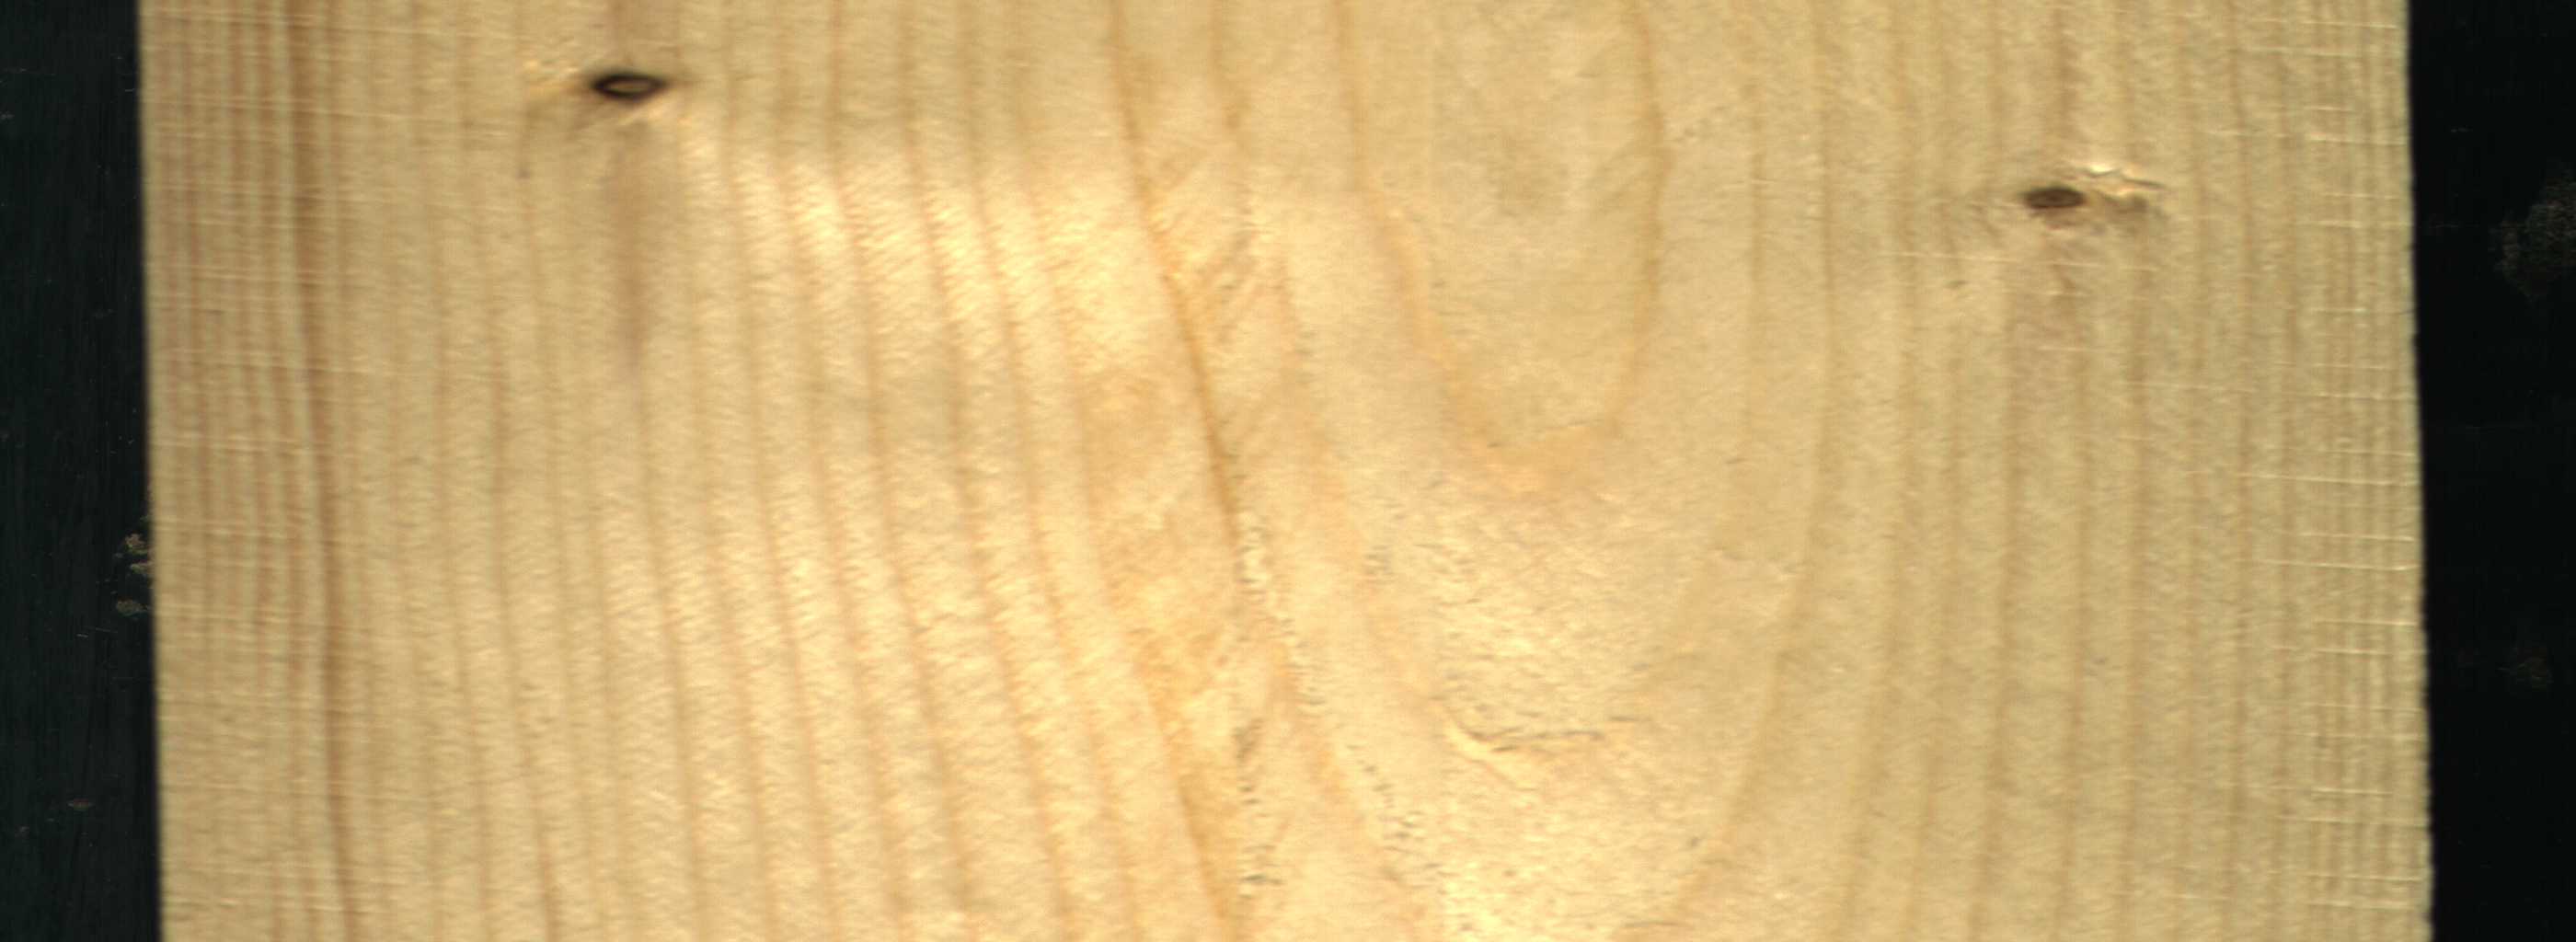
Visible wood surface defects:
Dead_Knot
Dead_Knot